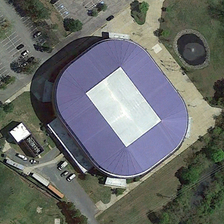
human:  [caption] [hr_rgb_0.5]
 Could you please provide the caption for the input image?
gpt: many green trees and a parking lot are around a center building .

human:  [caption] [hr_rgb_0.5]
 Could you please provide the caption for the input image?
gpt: many green trees and a parking lot are around a center building .

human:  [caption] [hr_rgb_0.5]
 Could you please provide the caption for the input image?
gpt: many green trees and a parking lot are around a center building .

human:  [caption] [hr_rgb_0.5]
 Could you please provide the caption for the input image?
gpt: many green trees and a parking lot are around a center building .

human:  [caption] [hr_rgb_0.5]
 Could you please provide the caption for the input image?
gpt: many green trees and a parking lot are around a center building .